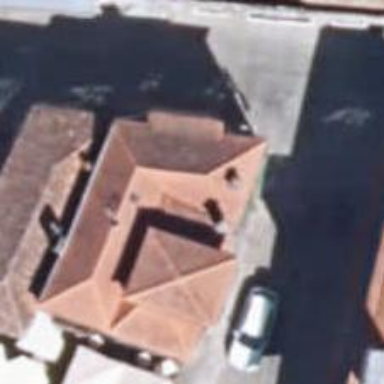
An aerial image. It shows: Restaurant.